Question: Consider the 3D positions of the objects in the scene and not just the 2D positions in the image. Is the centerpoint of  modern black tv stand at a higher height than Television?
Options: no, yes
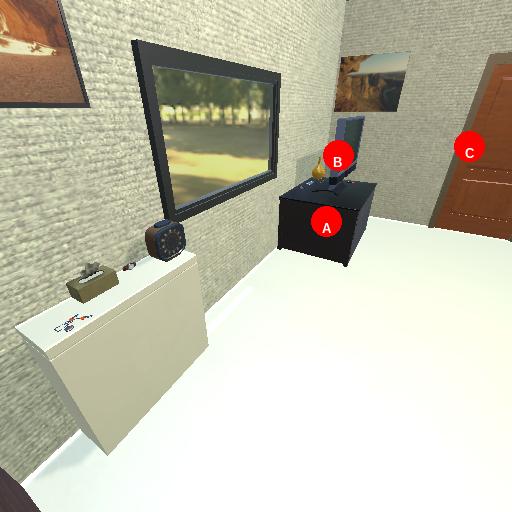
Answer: no